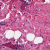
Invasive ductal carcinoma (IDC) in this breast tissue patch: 0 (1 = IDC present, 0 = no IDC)